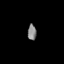
Tissue: skin
Cell type: Epithelial cells
Senescence score: 0.2743
Nuclear area (px): 132
Mean DAPI intensity: 133.492